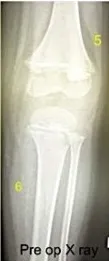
Intraoperative findings; subperiosteal hematom; new bone formation; no pus; no cortical destruction; intramedullary hematoma, One week post operative plain radiology finding: 1. Frankel Line; 2. Trummerfild zone (Scorbutic zone); 3. Ring epiphysis (Wimberger); 4. Pelkin spur; 5/6. Periosteal elevation (subperiosteal hematom) with new bone formation; 7.
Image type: radiology (x_ray)